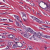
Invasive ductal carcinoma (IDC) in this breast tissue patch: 1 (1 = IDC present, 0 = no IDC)